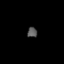
Tissue: lung
Cell type: Epithelial cells
Senescence score: 0.2338
Nuclear area (px): 100
Mean DAPI intensity: 83.31